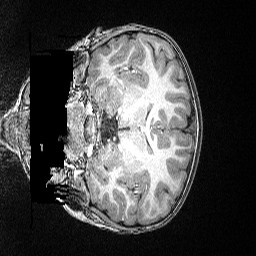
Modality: T1w
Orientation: coronal
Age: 83
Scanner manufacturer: siemens
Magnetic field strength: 3 T
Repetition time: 2.5 s
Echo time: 0.00347 s